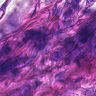
Metastatic tissue present: yes